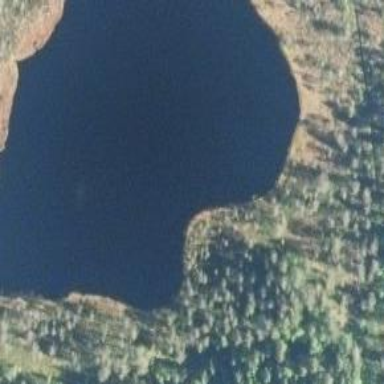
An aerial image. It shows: Serene lake surrounded by nature.